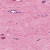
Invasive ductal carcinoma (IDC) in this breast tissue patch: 0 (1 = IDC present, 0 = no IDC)